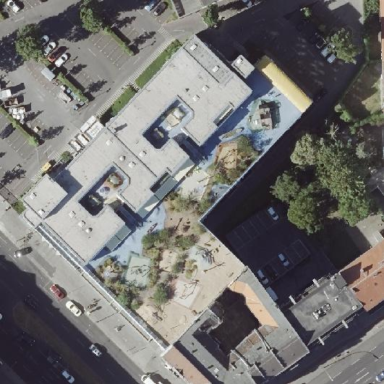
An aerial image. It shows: Multi-storey parking building with flat roof.